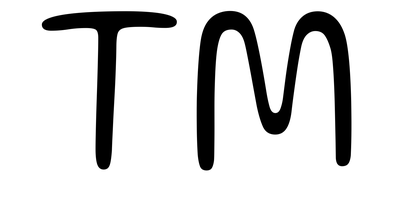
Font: Gluten_ExtraLight